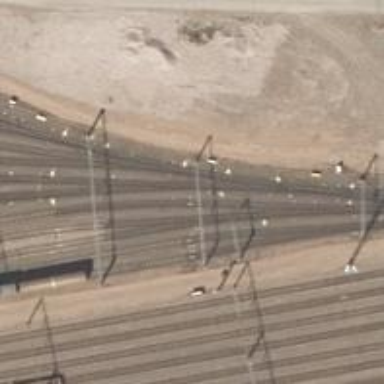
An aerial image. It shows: Rail yard with electrified contact lines for railway operations.